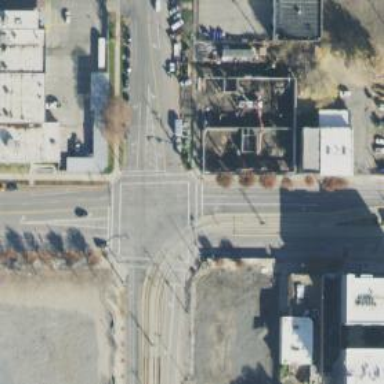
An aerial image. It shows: Crossing with marked lines on the road.